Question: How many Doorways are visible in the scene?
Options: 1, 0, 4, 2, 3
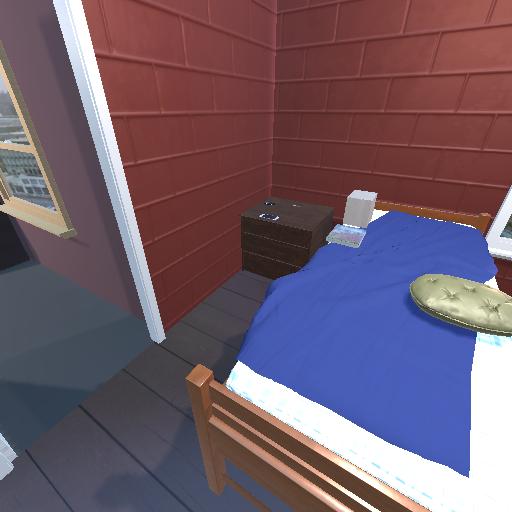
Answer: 1